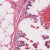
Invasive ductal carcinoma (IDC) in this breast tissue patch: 0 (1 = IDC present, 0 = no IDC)